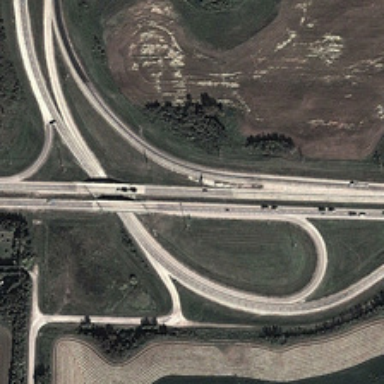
Some green trees and several pieces of meadows are around a viaduct .